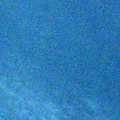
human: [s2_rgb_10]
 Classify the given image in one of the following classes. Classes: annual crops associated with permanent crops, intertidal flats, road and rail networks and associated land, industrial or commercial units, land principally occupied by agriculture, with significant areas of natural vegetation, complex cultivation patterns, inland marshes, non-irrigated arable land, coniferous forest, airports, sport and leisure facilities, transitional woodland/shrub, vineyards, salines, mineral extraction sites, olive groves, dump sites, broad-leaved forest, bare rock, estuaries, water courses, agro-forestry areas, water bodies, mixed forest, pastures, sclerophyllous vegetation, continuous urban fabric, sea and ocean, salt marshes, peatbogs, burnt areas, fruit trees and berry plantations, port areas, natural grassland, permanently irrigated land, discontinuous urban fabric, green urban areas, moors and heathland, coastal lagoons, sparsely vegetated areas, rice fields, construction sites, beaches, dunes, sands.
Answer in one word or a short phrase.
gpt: sea and ocean